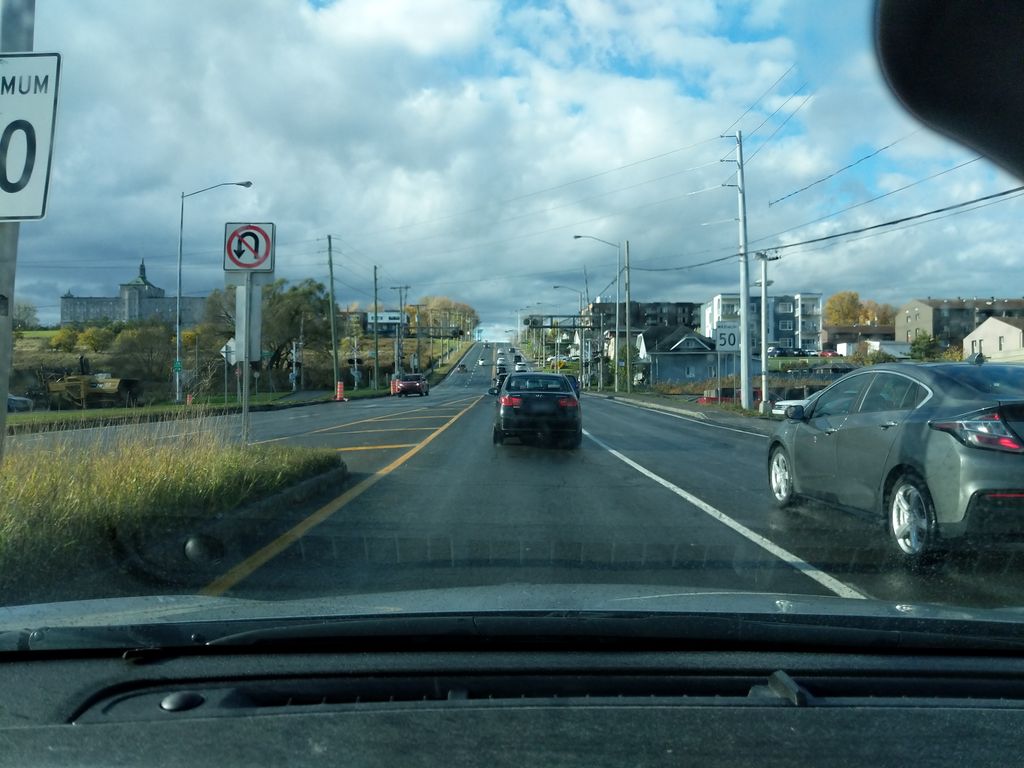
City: quebec_city